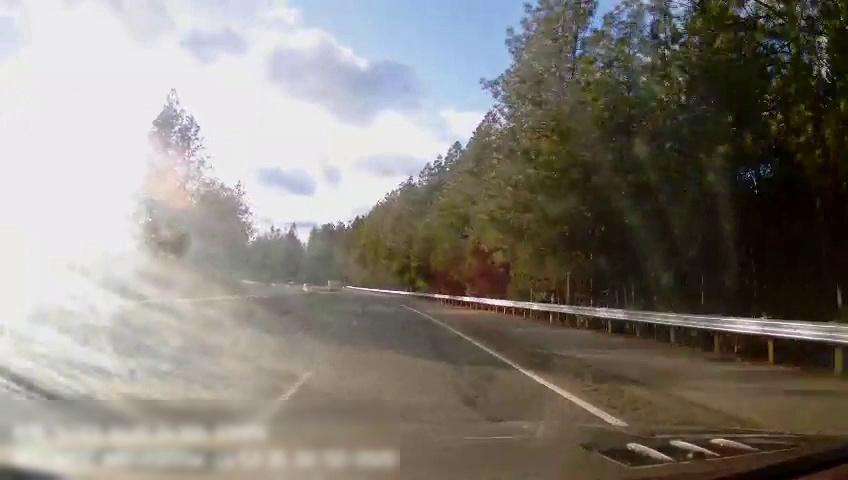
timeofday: Day
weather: Sunny
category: Drivable Space
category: Vehicles | Van
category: Lanes | Current Lane
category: Lanes | Alternate Lane